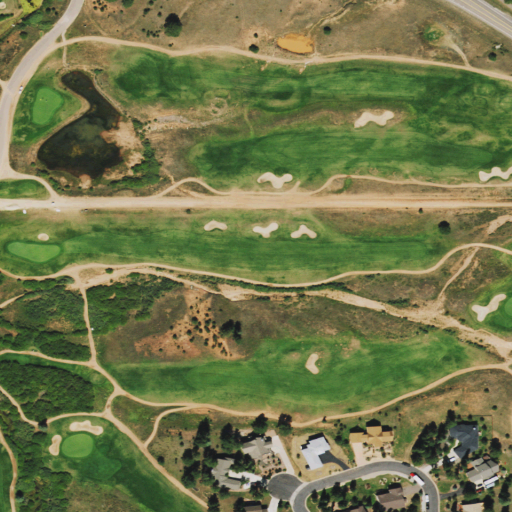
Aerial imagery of valley in Colorado named Loy Gulch containing open development, low intensity development, pasture, medium intensity development, evergreen forest, shrub, and high intensity development